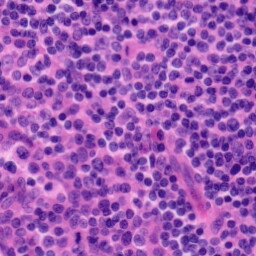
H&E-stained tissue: Tonsil